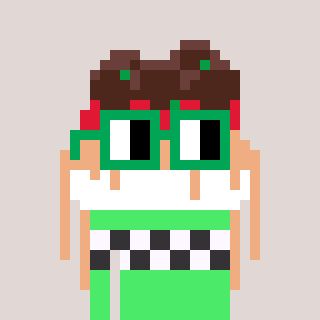
a pixel art character with square green glasses, a spaghetti-shaped head and a teal-colored body on a warm background